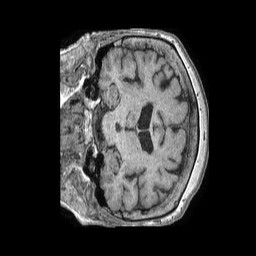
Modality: T1w
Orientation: coronal
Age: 85
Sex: female
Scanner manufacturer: philips
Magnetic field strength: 1.5 T
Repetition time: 0.00777 s
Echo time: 0.003545 s